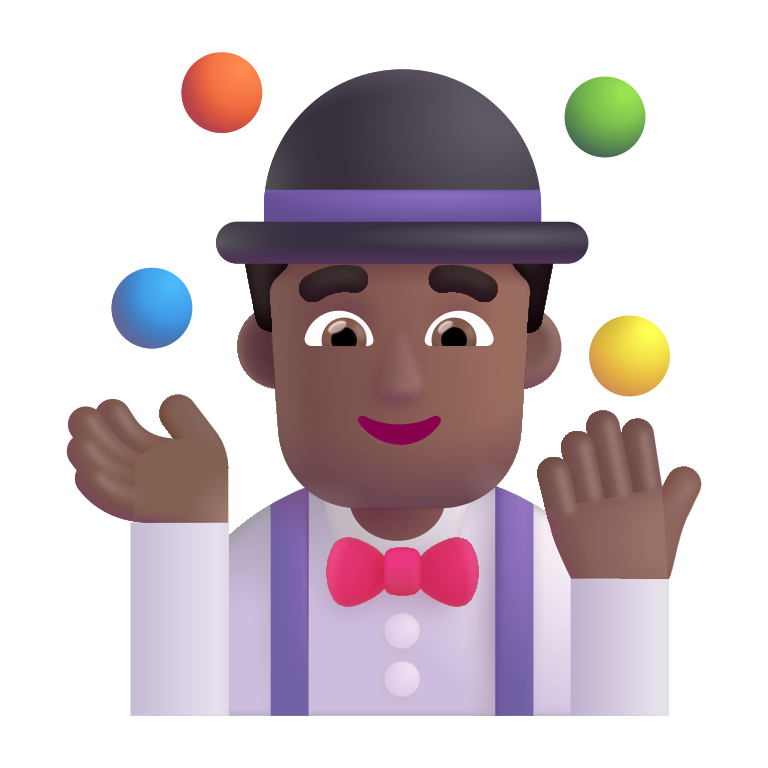
man juggling color  dark